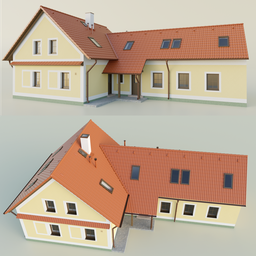
Label: architecture